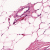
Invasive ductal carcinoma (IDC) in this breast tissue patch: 0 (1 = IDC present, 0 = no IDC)